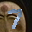
Label: 7